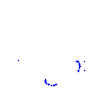
Particle: kaon